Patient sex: M
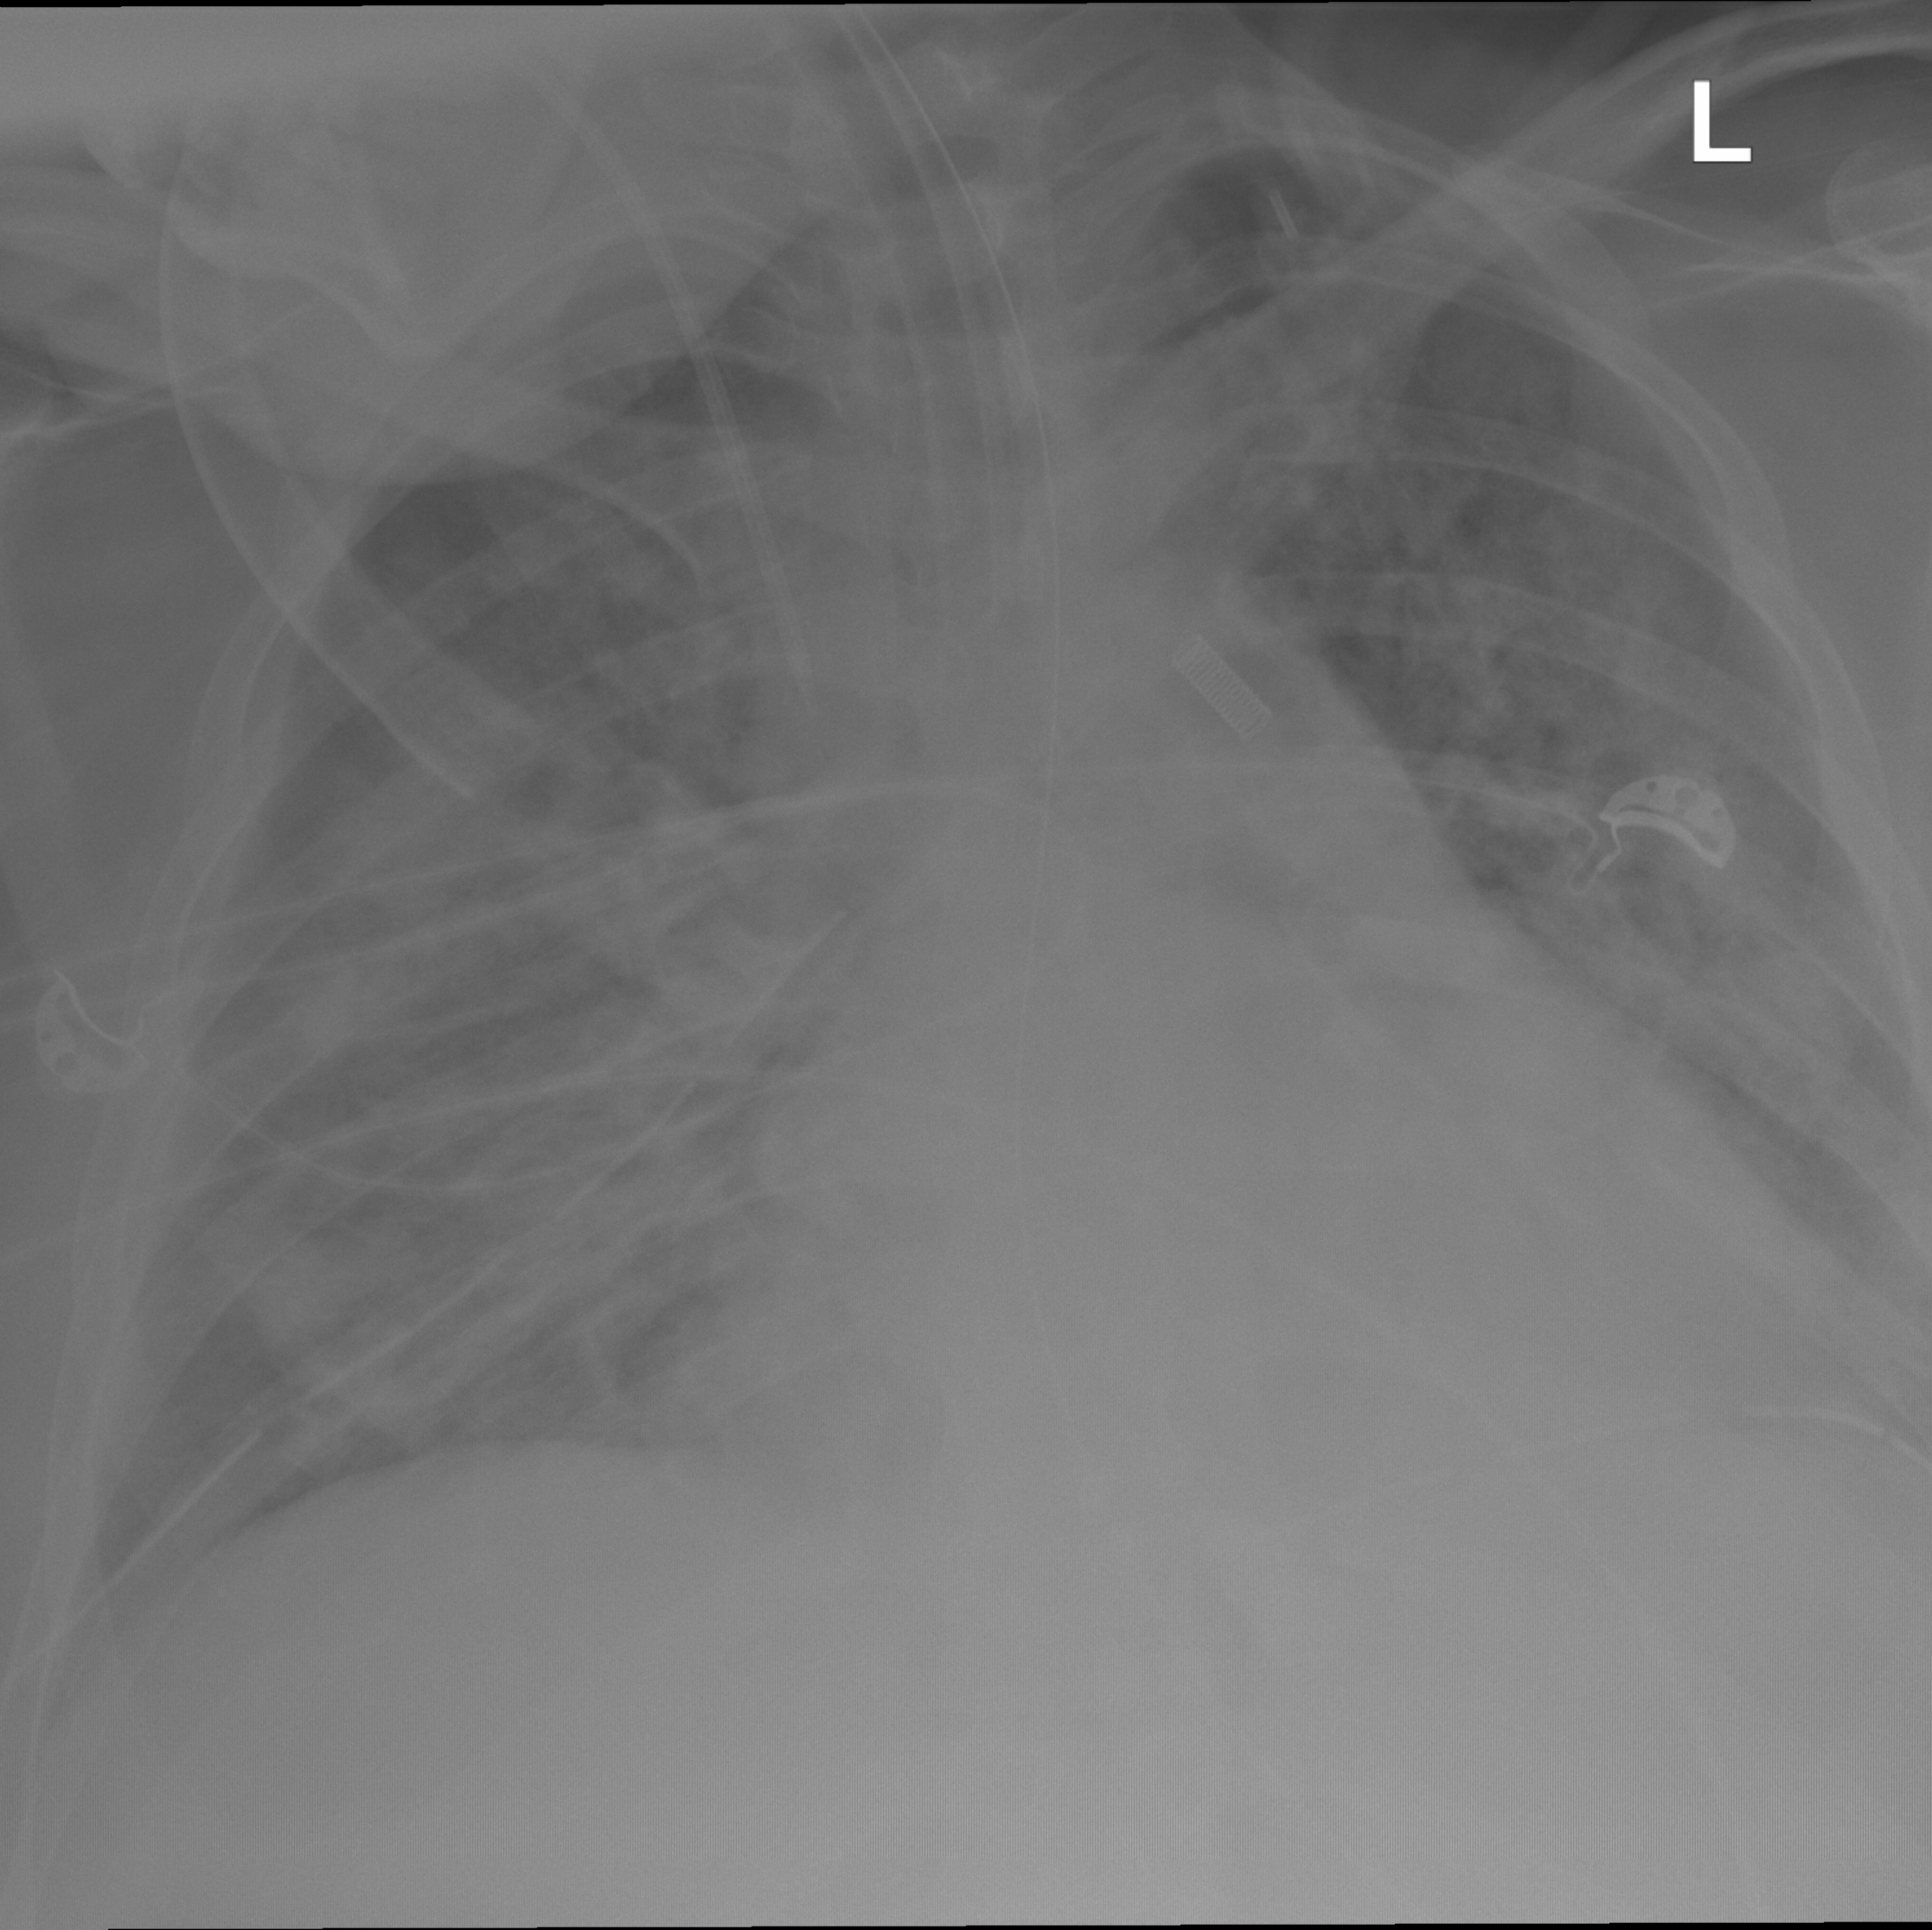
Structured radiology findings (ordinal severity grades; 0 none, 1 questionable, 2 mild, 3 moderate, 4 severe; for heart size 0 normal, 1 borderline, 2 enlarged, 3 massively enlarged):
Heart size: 1
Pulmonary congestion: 2
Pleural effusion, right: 0
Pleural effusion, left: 2
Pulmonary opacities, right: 3
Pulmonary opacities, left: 3
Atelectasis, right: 2
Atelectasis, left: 2